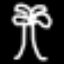
Label: palm tree